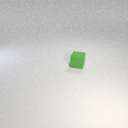
small green rubber cube